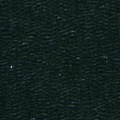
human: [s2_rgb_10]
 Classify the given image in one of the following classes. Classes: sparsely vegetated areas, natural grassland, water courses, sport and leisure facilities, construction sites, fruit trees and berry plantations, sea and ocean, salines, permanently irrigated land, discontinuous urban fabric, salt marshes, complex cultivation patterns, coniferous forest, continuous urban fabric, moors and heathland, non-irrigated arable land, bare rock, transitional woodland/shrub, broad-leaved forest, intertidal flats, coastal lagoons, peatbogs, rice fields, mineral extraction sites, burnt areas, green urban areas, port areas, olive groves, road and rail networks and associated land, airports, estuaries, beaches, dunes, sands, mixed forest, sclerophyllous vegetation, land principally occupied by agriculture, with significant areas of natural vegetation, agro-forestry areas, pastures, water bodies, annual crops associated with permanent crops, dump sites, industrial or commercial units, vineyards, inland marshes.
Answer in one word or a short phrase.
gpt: sea and ocean